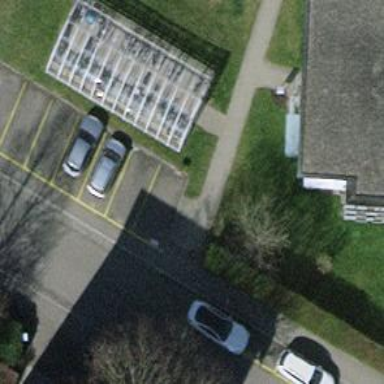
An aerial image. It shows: Car sharing facility.